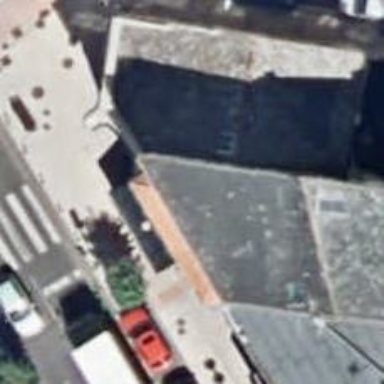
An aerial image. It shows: Pub.